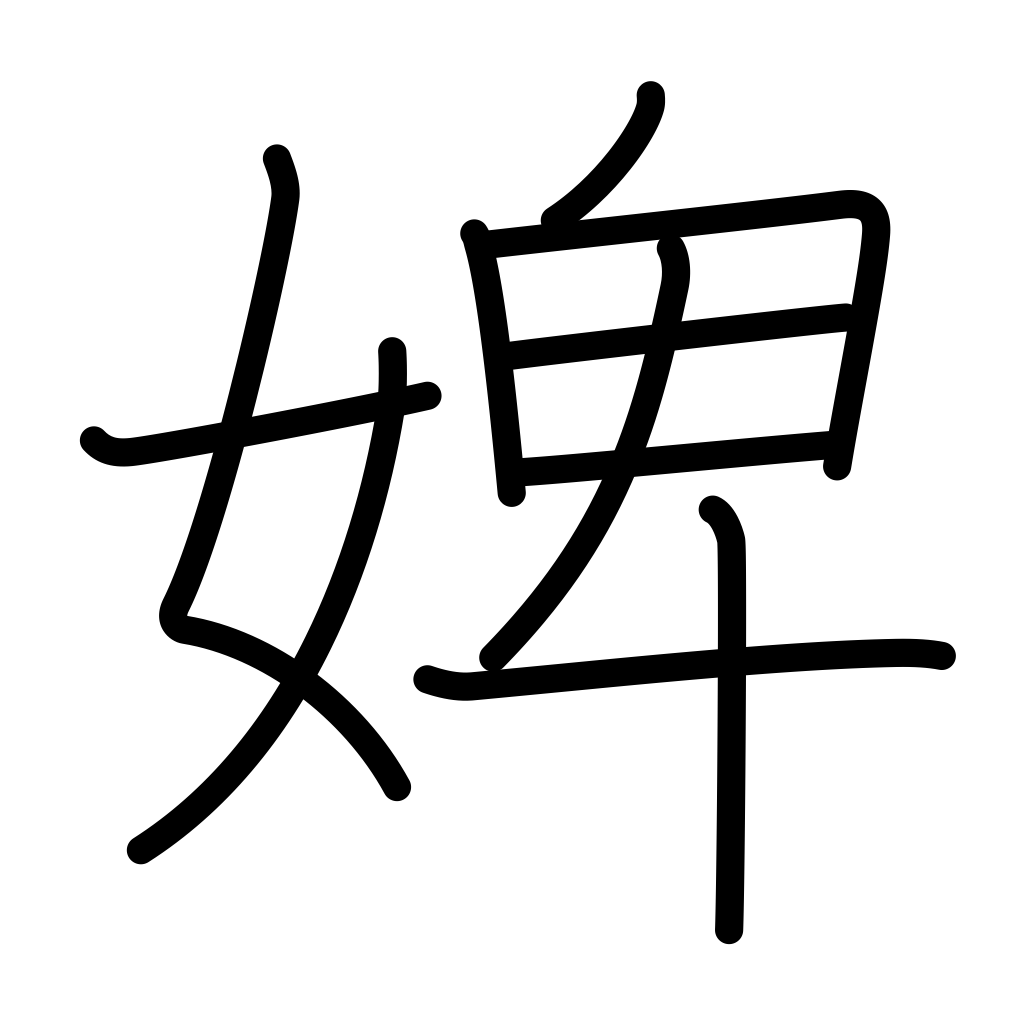
Meaning: maidservant